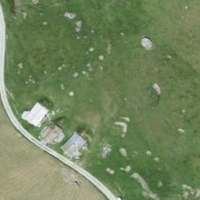
EUNIS habitat code: 26
Species observed at this site:
Gentiana cruciata